The image folds the raw vibration samples of a bearing signal into a 2-D grayscale square (signal-to-image encoding). What is the most likely bearing condition (normal, inner_race, outer_race, ball)?
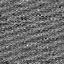
Answer: normal